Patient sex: F
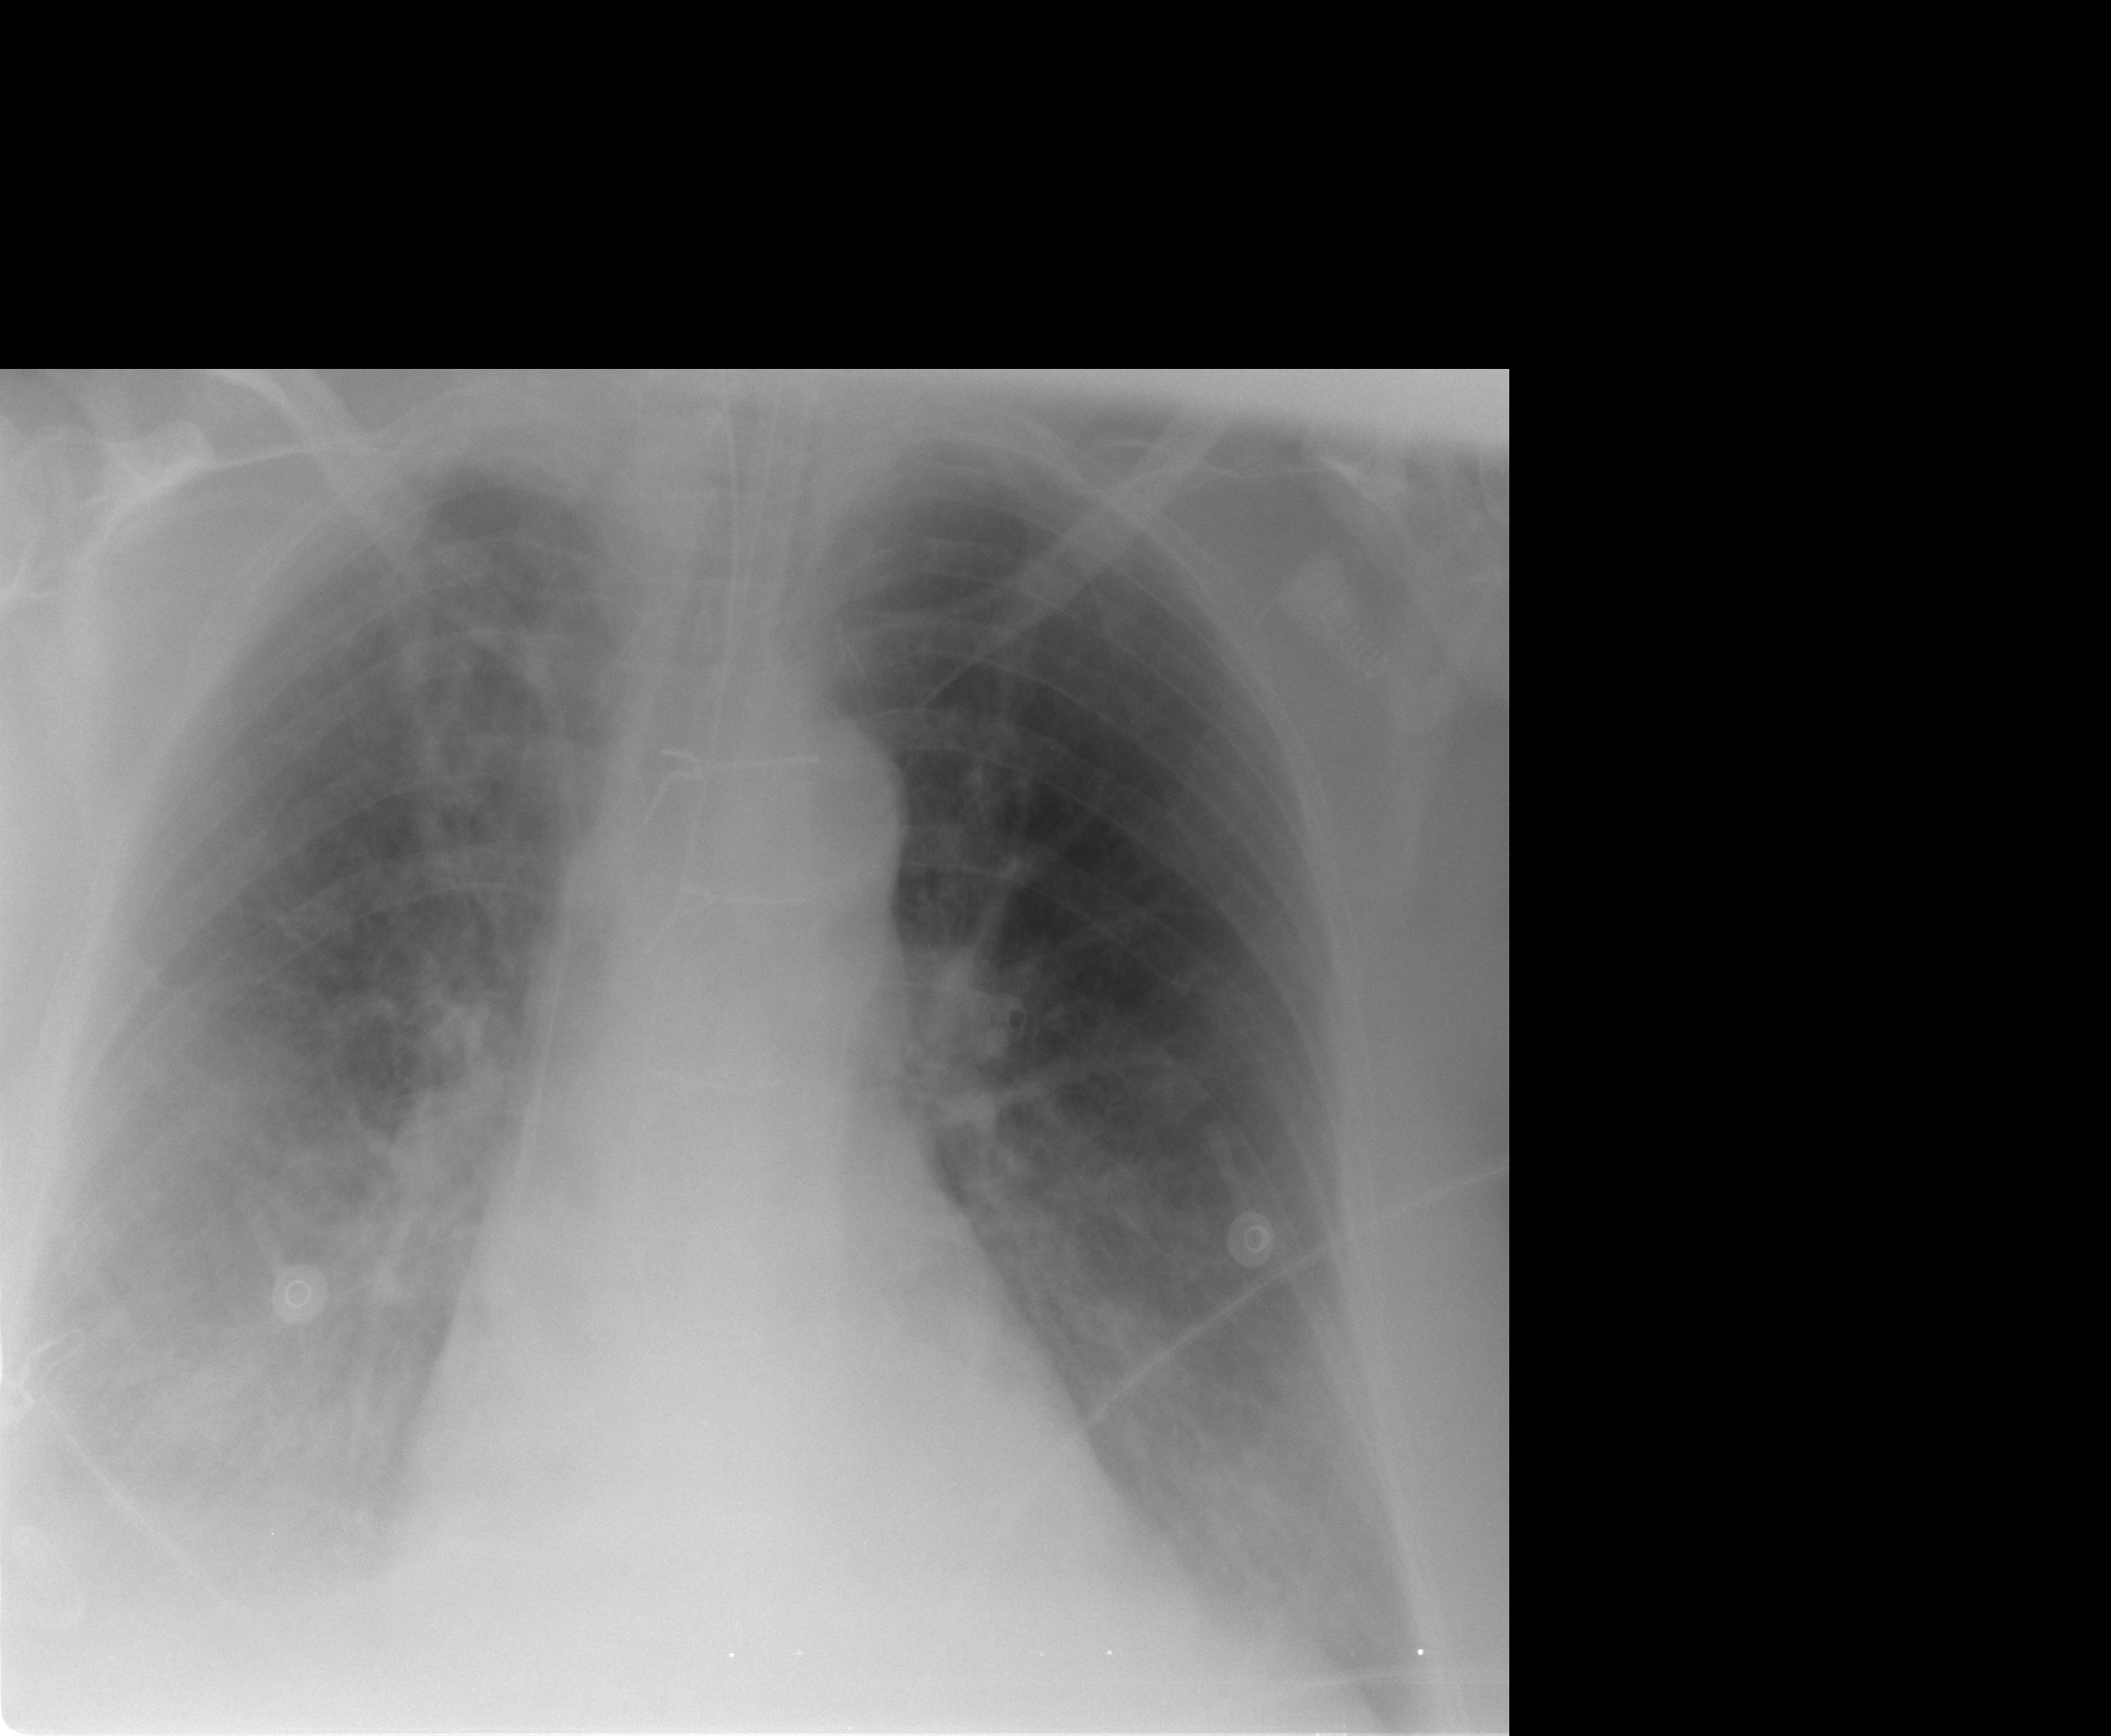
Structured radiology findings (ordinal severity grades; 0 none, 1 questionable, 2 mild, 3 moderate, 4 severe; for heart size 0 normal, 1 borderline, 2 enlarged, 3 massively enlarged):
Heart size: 0
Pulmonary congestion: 2
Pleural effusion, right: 2
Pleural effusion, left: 2
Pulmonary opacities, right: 0
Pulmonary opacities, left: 0
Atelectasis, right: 2
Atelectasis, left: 2